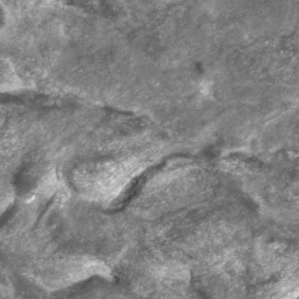
Label: non_frost